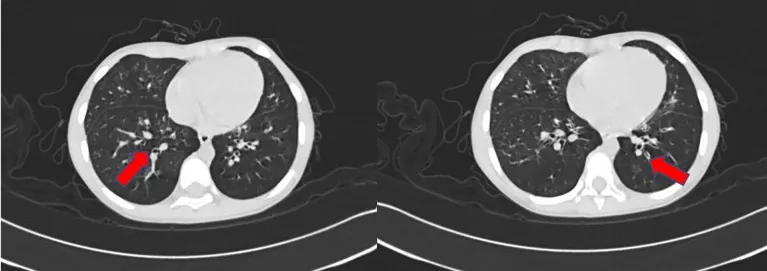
The CT scan of the chest performed 29 days after admission showed a thickening of airway walls.
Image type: radiology (ct)